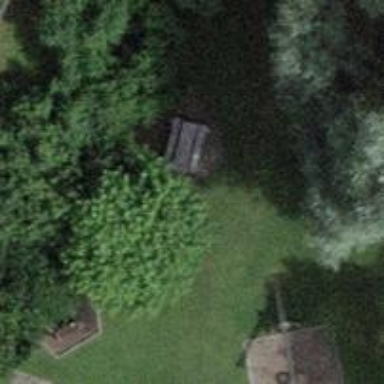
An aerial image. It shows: Picnic table located in leisure land area.